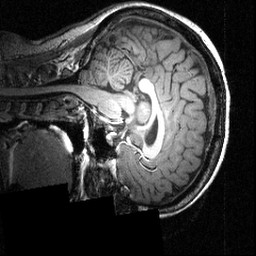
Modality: T1w
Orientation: sagittal
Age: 26
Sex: female
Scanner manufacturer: siemens
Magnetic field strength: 3.951 T
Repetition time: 1.5 s
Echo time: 0.00335 s